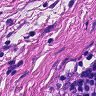
Metastatic tissue present: yes